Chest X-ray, AP view. Patient: 49 years old, sex M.
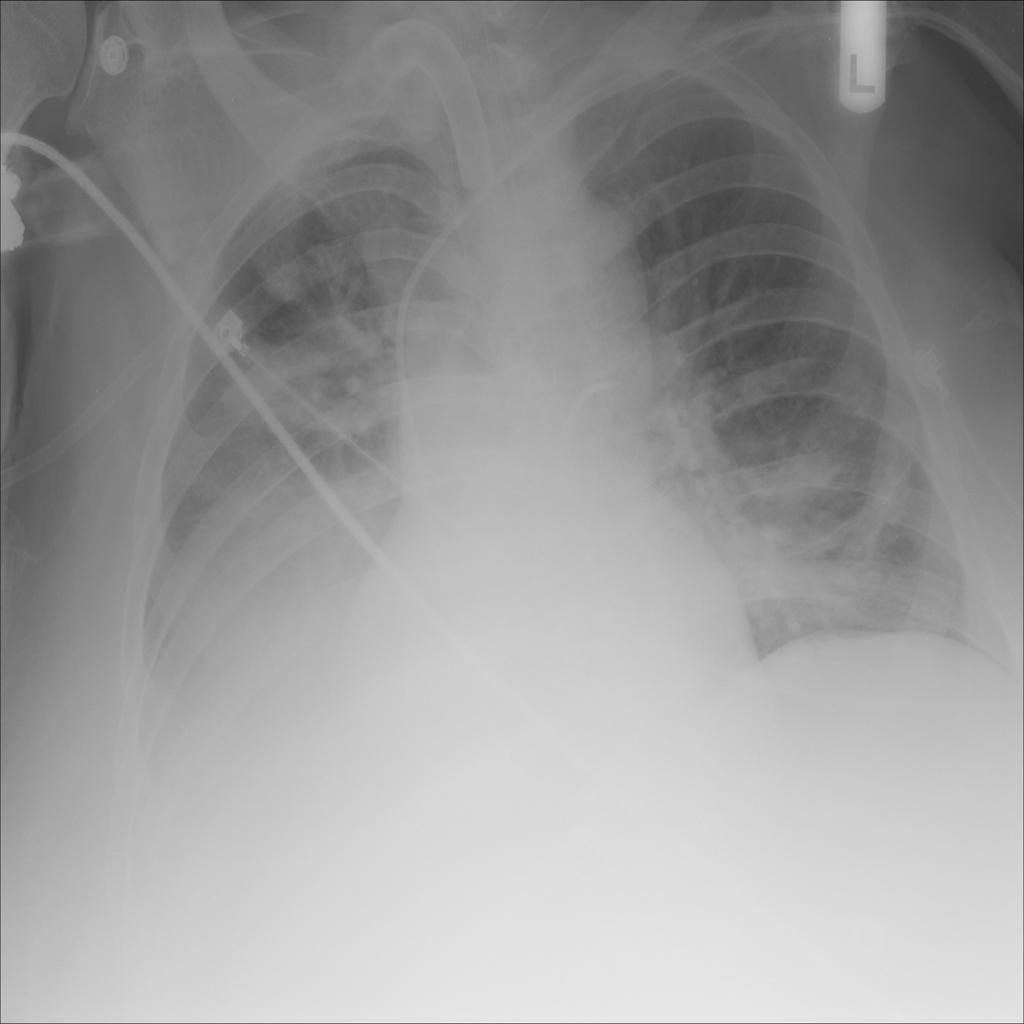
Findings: Infiltration